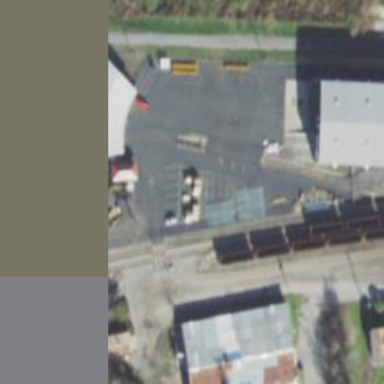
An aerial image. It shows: Railway turntable.